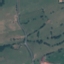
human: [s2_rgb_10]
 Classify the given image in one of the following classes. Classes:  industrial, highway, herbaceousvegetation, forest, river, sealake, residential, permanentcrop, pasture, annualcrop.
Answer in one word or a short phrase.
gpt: Pasture